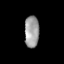
Tissue: lung
Cell type: Epithelial cells
Senescence score: 0.201
Nuclear area (px): 447
Mean DAPI intensity: 158.606